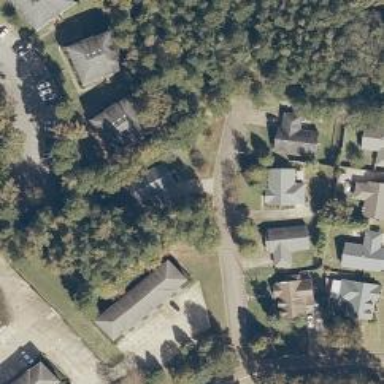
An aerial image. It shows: Residential road.